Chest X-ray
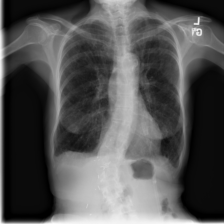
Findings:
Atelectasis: negative
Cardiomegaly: negative
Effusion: negative
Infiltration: negative
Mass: negative
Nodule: negative
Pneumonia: negative
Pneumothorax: negative
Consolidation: negative
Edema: negative
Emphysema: negative
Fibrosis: negative
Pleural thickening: negative
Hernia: negative